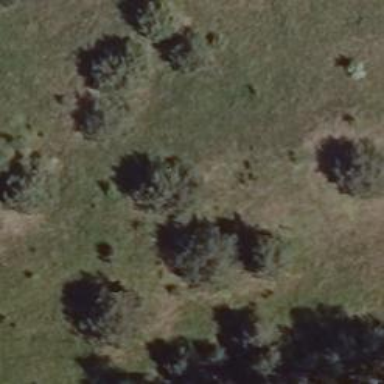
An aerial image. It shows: Patch of scrub vegetation.